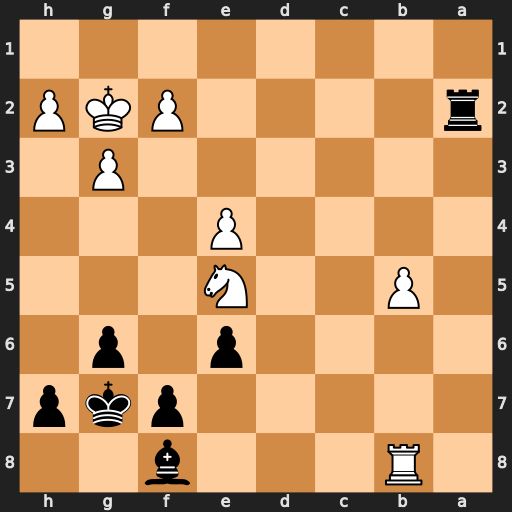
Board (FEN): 1R3b2/5pkp/4p1p1/1P2N3/4P3/6P1/r4PKP/8
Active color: b
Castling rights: -
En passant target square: -
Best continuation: Bd6 Nd7 Bxb8